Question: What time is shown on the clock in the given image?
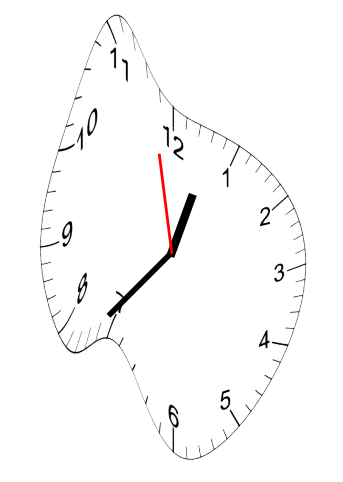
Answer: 12:36:58